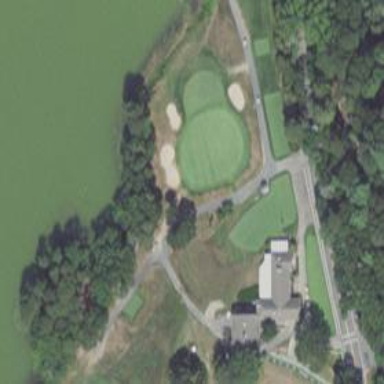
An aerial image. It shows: Golf hole.